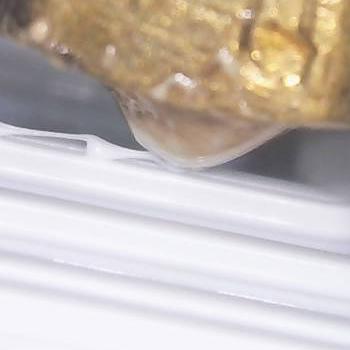
Flow rate: 35%